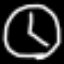
Label: clock